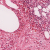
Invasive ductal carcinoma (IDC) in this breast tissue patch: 1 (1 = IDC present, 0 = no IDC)